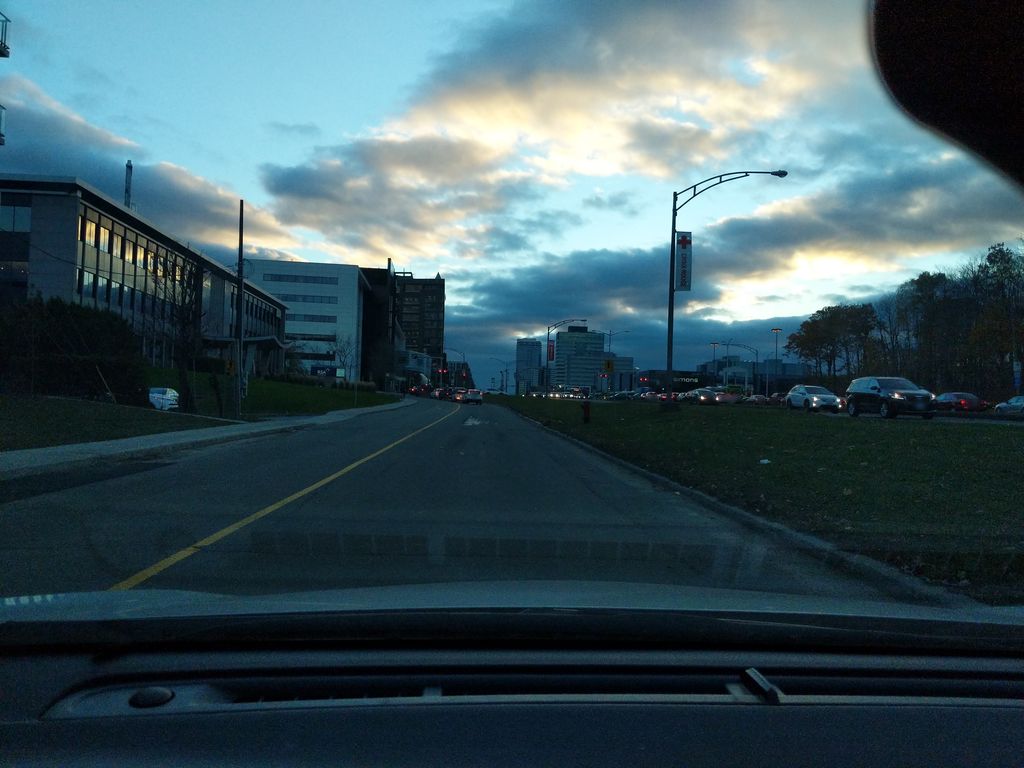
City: quebec_city